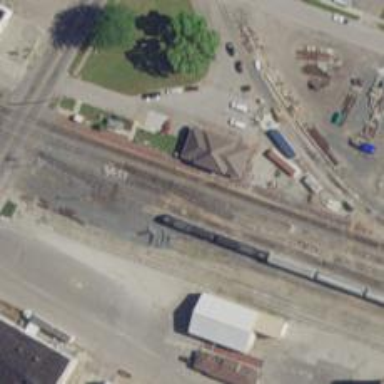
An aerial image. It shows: Railway yard.